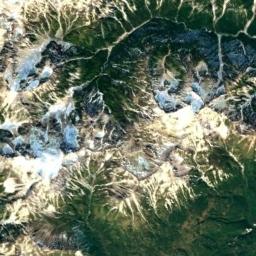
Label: snowberg